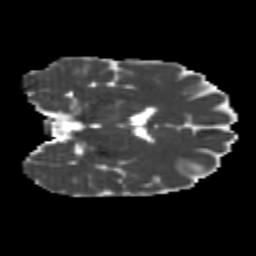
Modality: MD
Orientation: coronal
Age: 25
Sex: female
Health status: healthy
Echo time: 0.074 s